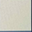
Piece: xx